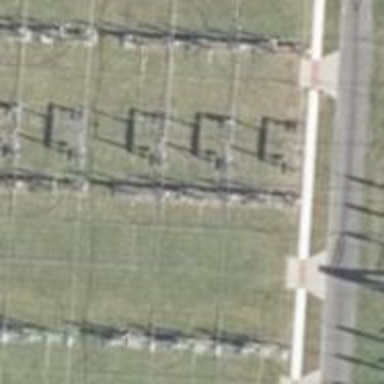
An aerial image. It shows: Outdoor switch with three cables.